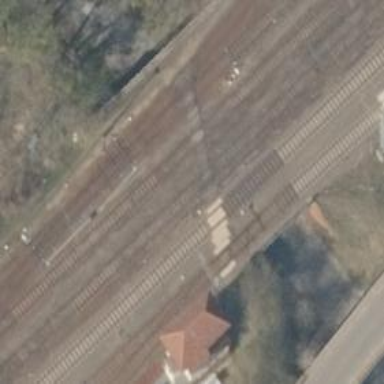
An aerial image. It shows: Railway yard used for servicing trains.